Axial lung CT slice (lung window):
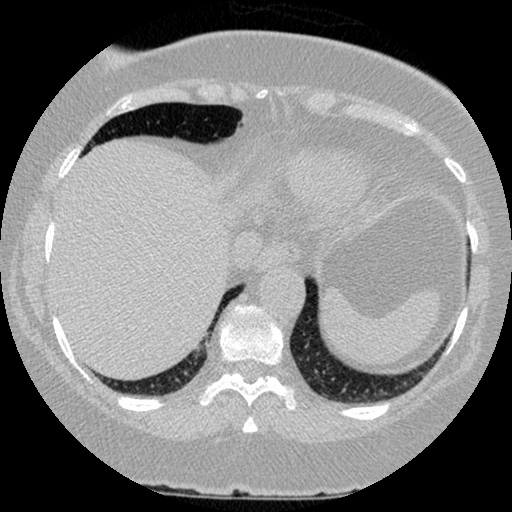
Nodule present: no